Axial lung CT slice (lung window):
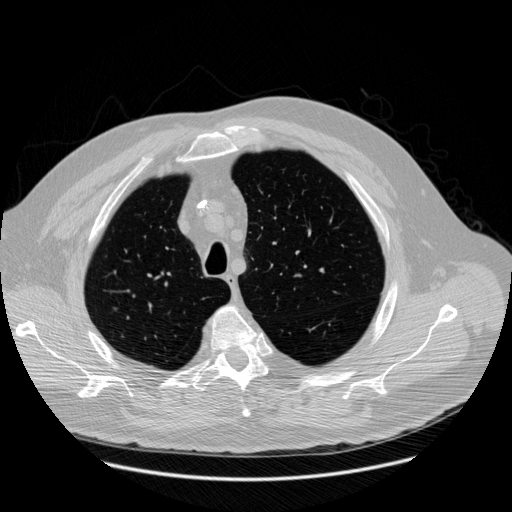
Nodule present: no